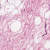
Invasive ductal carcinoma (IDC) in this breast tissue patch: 0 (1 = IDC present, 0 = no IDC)